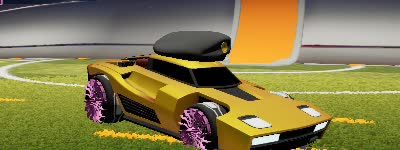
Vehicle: breakout